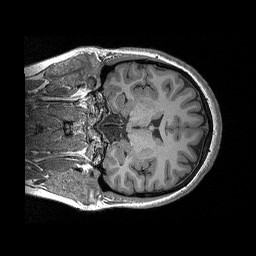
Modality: T1w
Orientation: coronal
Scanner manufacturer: siemens
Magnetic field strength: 3 T
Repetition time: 2.3 s
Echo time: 0.00298 s